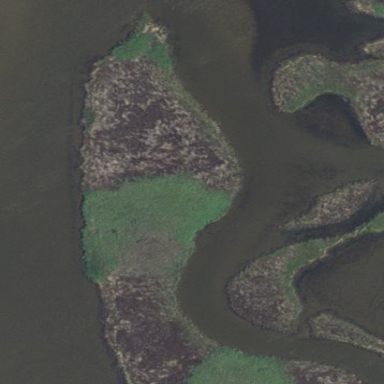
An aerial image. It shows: Wetland area.